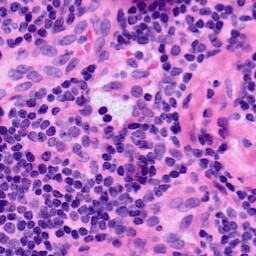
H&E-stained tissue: LymphNode